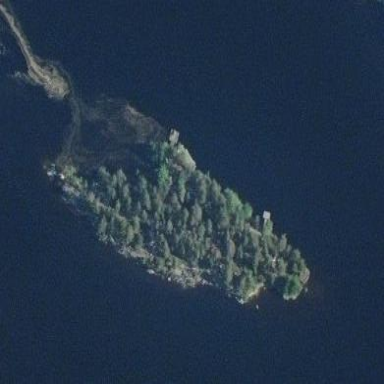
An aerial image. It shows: Island covered with scrub vegetation.